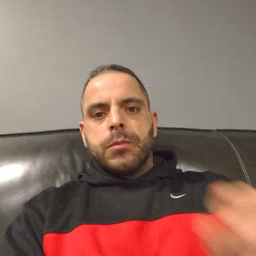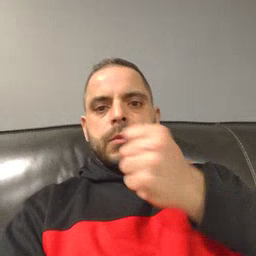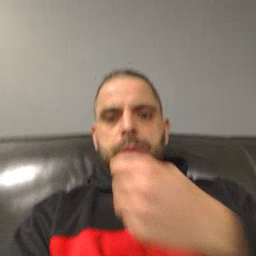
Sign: make